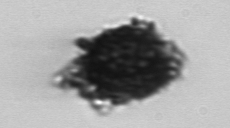
Label: Thalassiosira_TAG_external_detritus